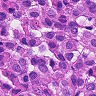
Metastatic tissue present: yes